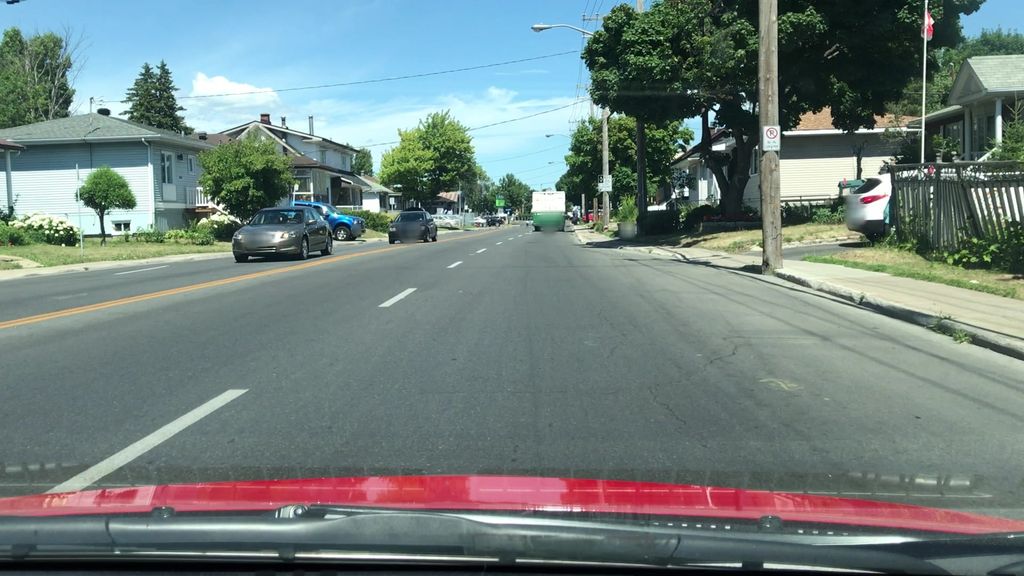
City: montreal